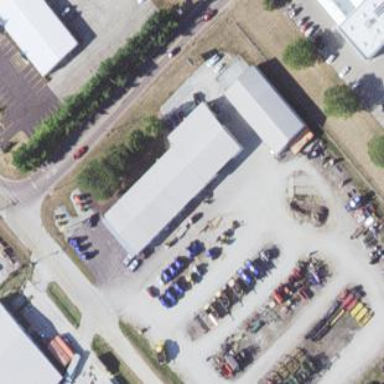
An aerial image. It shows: Retail area specializing in farm equipment.